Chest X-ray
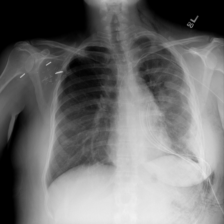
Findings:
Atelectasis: negative
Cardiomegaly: negative
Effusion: negative
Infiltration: positive
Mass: negative
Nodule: negative
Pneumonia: negative
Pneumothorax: positive
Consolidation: negative
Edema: negative
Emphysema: positive
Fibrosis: negative
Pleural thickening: positive
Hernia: negative